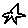
Label: star